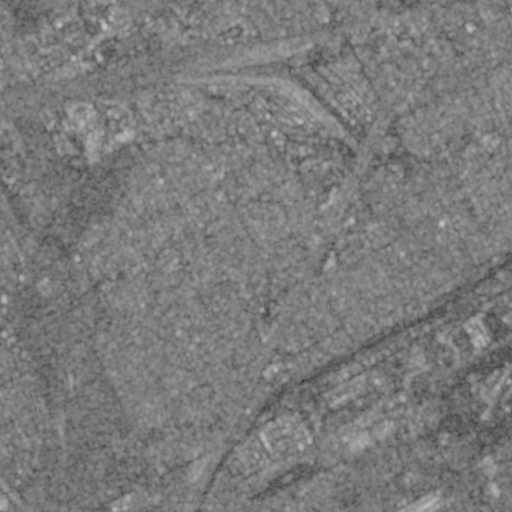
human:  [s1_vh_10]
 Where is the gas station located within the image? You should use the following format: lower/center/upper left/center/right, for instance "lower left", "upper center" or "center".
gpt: The gas station is located in the center of the image.
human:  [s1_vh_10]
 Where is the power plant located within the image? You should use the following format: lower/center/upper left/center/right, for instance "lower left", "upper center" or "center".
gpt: The power plant is located in the lower right of the image.
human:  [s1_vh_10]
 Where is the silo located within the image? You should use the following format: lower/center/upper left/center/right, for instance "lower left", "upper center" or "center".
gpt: The silo is located in the center right of the image.
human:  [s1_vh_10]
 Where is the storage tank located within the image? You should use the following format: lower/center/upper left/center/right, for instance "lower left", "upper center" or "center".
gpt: The storage tank is located in the upper right of the image.
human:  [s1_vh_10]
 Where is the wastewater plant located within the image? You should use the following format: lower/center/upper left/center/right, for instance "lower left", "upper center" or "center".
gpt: The wastewater plant is located in the center left of the image.
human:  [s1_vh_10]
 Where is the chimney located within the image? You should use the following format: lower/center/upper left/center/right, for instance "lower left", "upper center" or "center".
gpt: The chimney is located in the lower right of the image.
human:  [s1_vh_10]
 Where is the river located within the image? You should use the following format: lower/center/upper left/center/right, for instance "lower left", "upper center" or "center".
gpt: The river is located in the lower left of the image.
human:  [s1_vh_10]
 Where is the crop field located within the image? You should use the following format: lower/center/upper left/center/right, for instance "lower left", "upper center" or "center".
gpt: There is no crop field in the image.

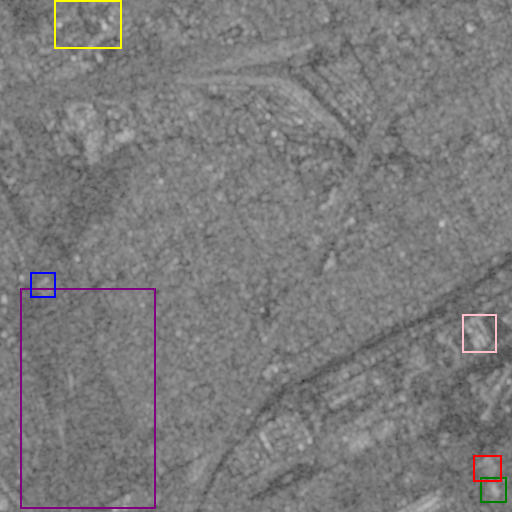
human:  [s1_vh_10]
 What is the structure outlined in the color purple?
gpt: The structure outlined in purple is a park.
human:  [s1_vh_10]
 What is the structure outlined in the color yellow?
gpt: The structure outlined in yellow is a parking lot.
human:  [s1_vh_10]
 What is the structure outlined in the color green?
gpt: The structure outlined in green is a power plant.
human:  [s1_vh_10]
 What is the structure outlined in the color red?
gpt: The structure outlined in red is a power substation.
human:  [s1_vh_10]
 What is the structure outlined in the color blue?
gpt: The structure outlined in blue is a wastewater plant.
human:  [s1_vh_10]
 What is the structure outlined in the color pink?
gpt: The structure outlined in pink is a building.
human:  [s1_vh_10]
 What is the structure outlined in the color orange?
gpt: There is no orange outline.